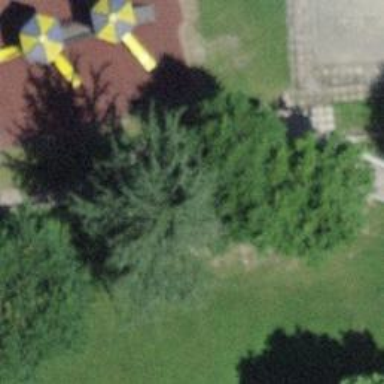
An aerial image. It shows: Concrete bench.